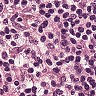
Metastatic tissue present: no